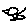
Label: bird